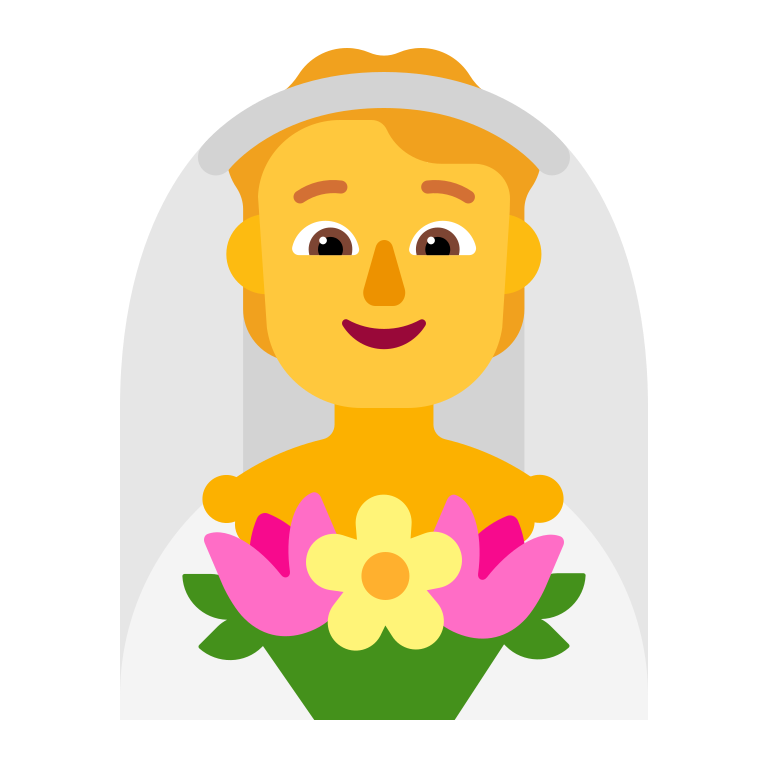
person with veil flat default